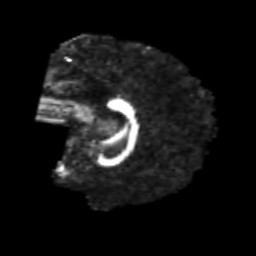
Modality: FA
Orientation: sagittal
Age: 28
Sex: male
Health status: healthy